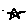
Label: star